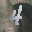
Label: 4